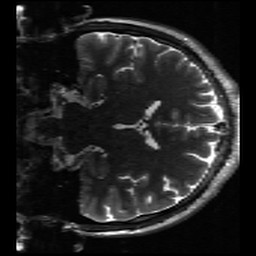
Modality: inplaneT2
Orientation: coronal